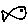
Label: fish